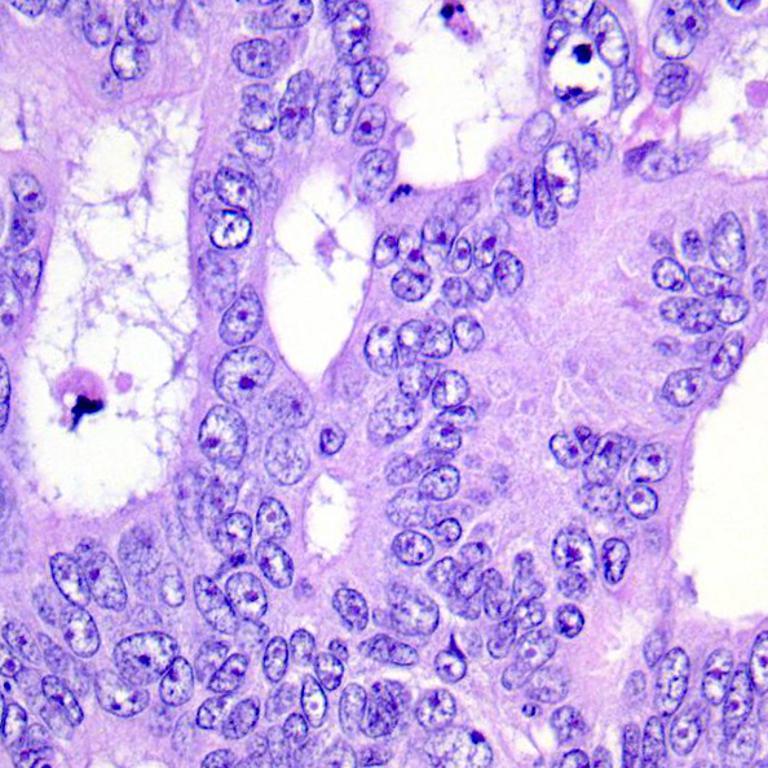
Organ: colon
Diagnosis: adenocarcinomas